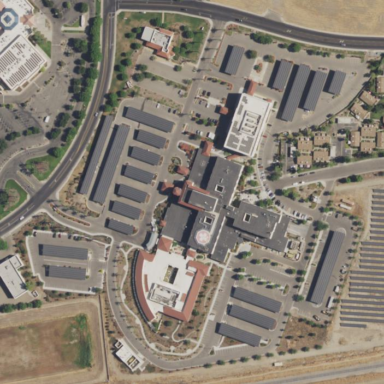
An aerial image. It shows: Hospital providing healthcare services.